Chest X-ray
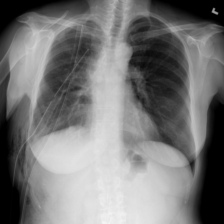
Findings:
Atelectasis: negative
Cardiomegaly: negative
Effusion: negative
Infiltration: negative
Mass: negative
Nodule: negative
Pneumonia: negative
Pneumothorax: negative
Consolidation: negative
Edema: negative
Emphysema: positive
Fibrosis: negative
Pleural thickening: negative
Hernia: negative